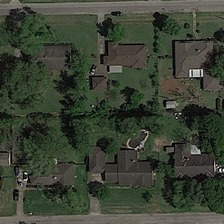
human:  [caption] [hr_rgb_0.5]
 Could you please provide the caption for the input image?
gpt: a lot of green little flowers beside the house .

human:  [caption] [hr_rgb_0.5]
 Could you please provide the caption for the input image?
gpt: there are many trees around the house .

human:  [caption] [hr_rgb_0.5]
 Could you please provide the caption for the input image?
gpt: the symmetrical distribution of houses on both sides of the road .

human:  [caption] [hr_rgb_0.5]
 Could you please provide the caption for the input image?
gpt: the six house is neat .

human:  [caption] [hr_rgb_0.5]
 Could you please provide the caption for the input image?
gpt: the symmetrical distribution of houses on both sides of the road .